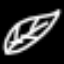
Label: leaf